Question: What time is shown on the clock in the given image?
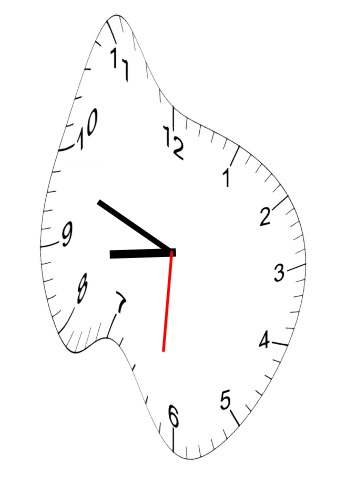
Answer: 08:48:31